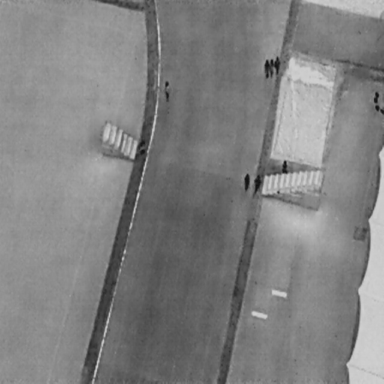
There are eight People in the infrared image.